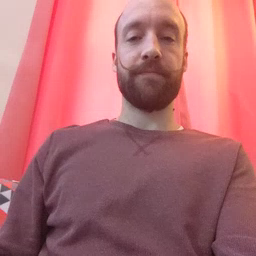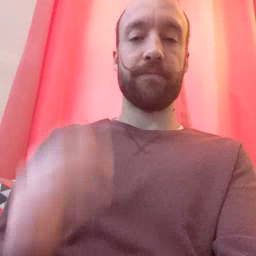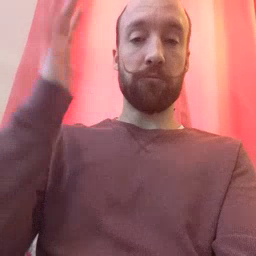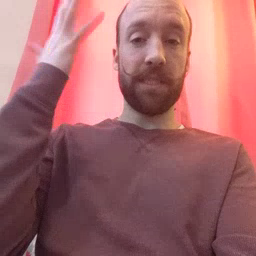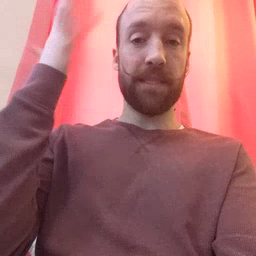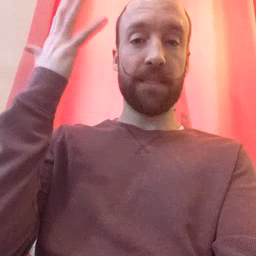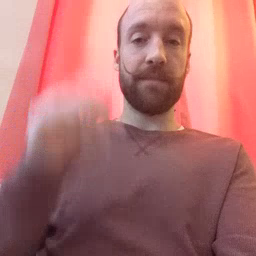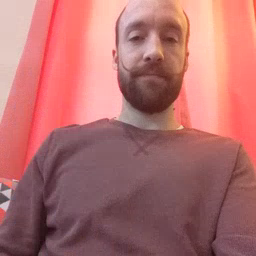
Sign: tree